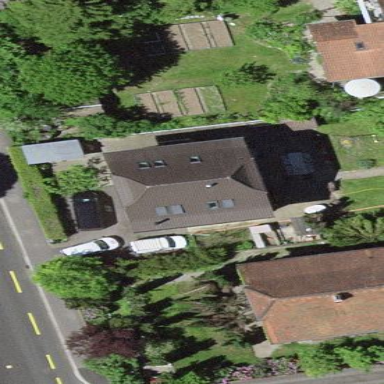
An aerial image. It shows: Simple and straightforward house.